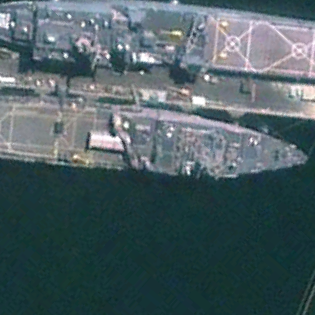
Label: combat